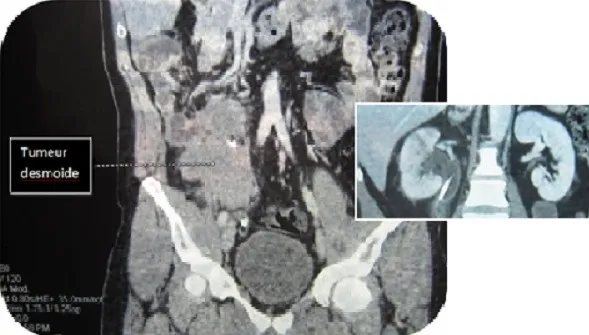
Scan showing abdominal mass with ureterohydronephrosis.
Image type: radiology (ct)